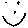
Label: smiley face